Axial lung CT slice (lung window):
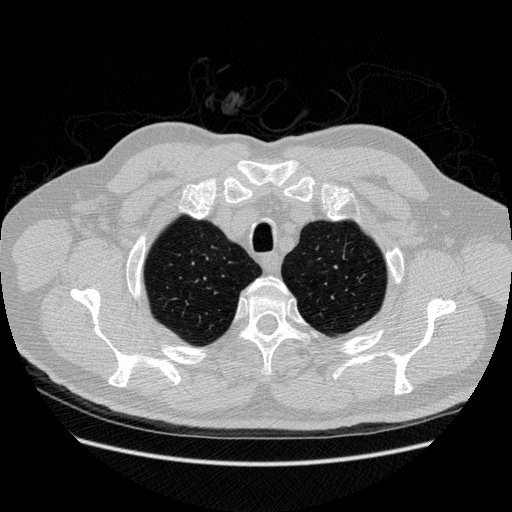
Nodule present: no